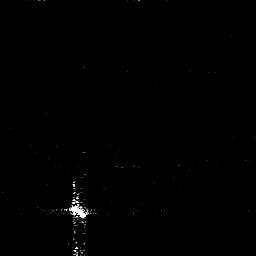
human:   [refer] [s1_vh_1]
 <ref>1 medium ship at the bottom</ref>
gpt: <box>[[25, 77, 35, 88, 0]]</box>